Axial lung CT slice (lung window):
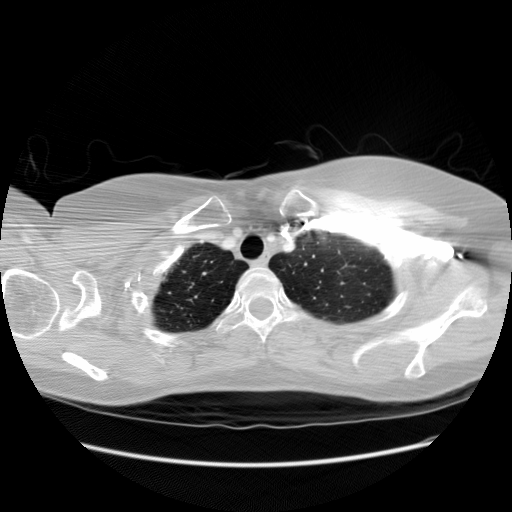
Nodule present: no